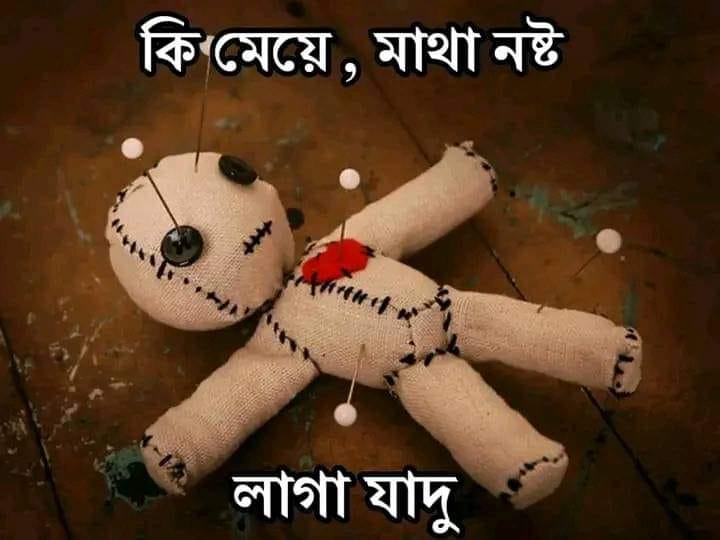
Text: কি মেয়ে মাথা নষ্ট লাগা যাদু
Label: Non Hate